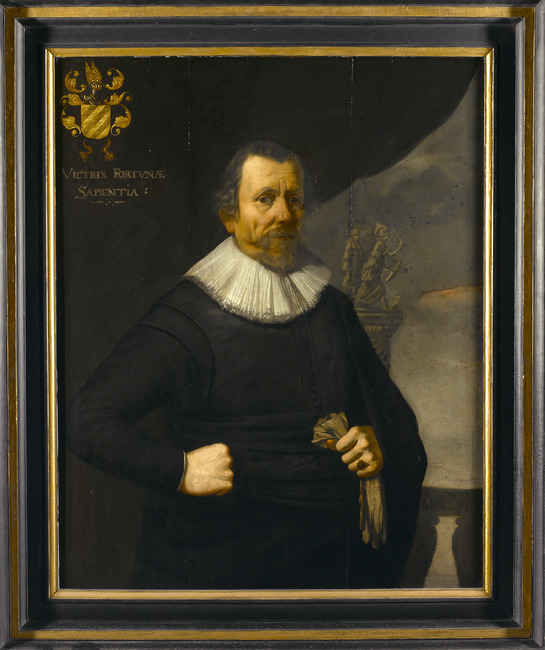
Title: Portrait of Pieter Cornelisz. van Everdingen (1575-1662)
Artist: Caesar van Everdingen
Earliest date: 1636
Latest date: 1636
Genre: painting
Iconography: Gloves
Keywords: man's portrait, office holder, three-quarter length, head to the right, body facing right, standing (position), facing front, hand on side, glove/gloves in hand, floppy ruff, curtain/drapery background, balustrade, statue